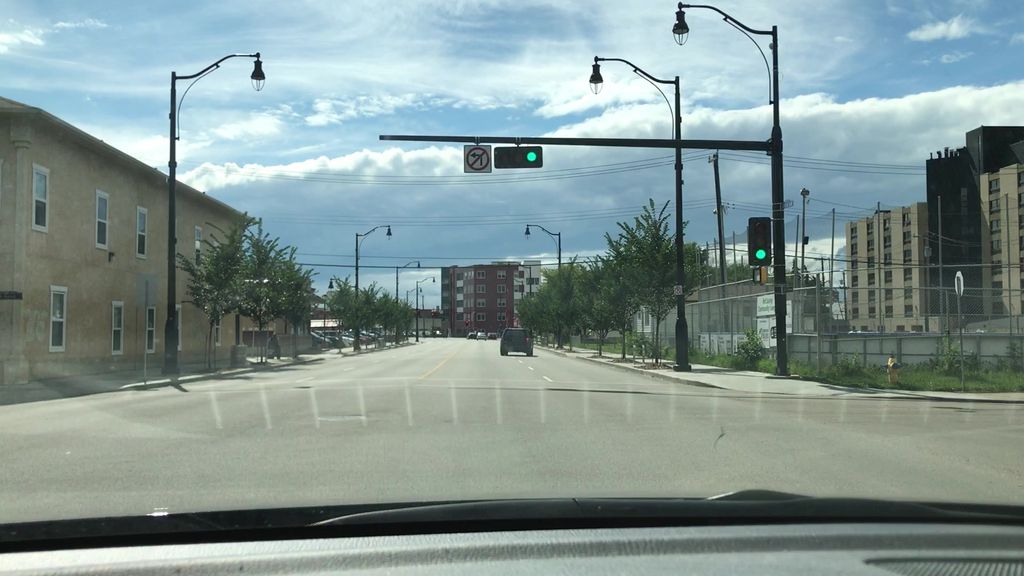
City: edmonton